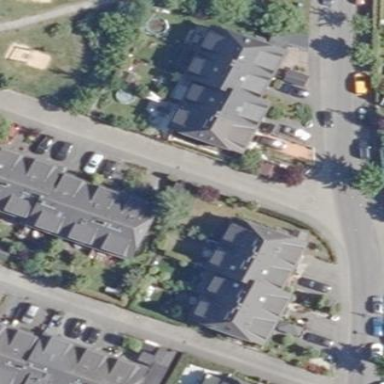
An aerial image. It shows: Terrace building with half-hipped roof shape.